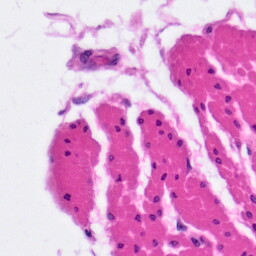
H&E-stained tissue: Pancreatic